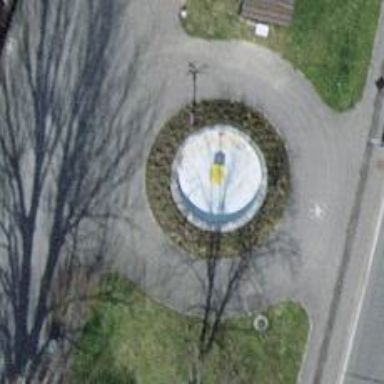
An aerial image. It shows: Beautiful fountain.